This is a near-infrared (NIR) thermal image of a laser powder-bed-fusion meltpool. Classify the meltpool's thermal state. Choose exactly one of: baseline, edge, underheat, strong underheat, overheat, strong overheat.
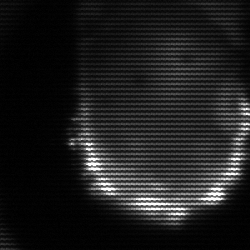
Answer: baseline